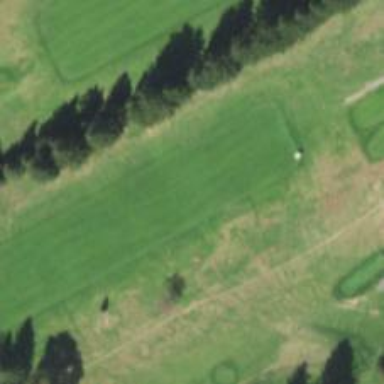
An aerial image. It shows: View of golf hole.